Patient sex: M
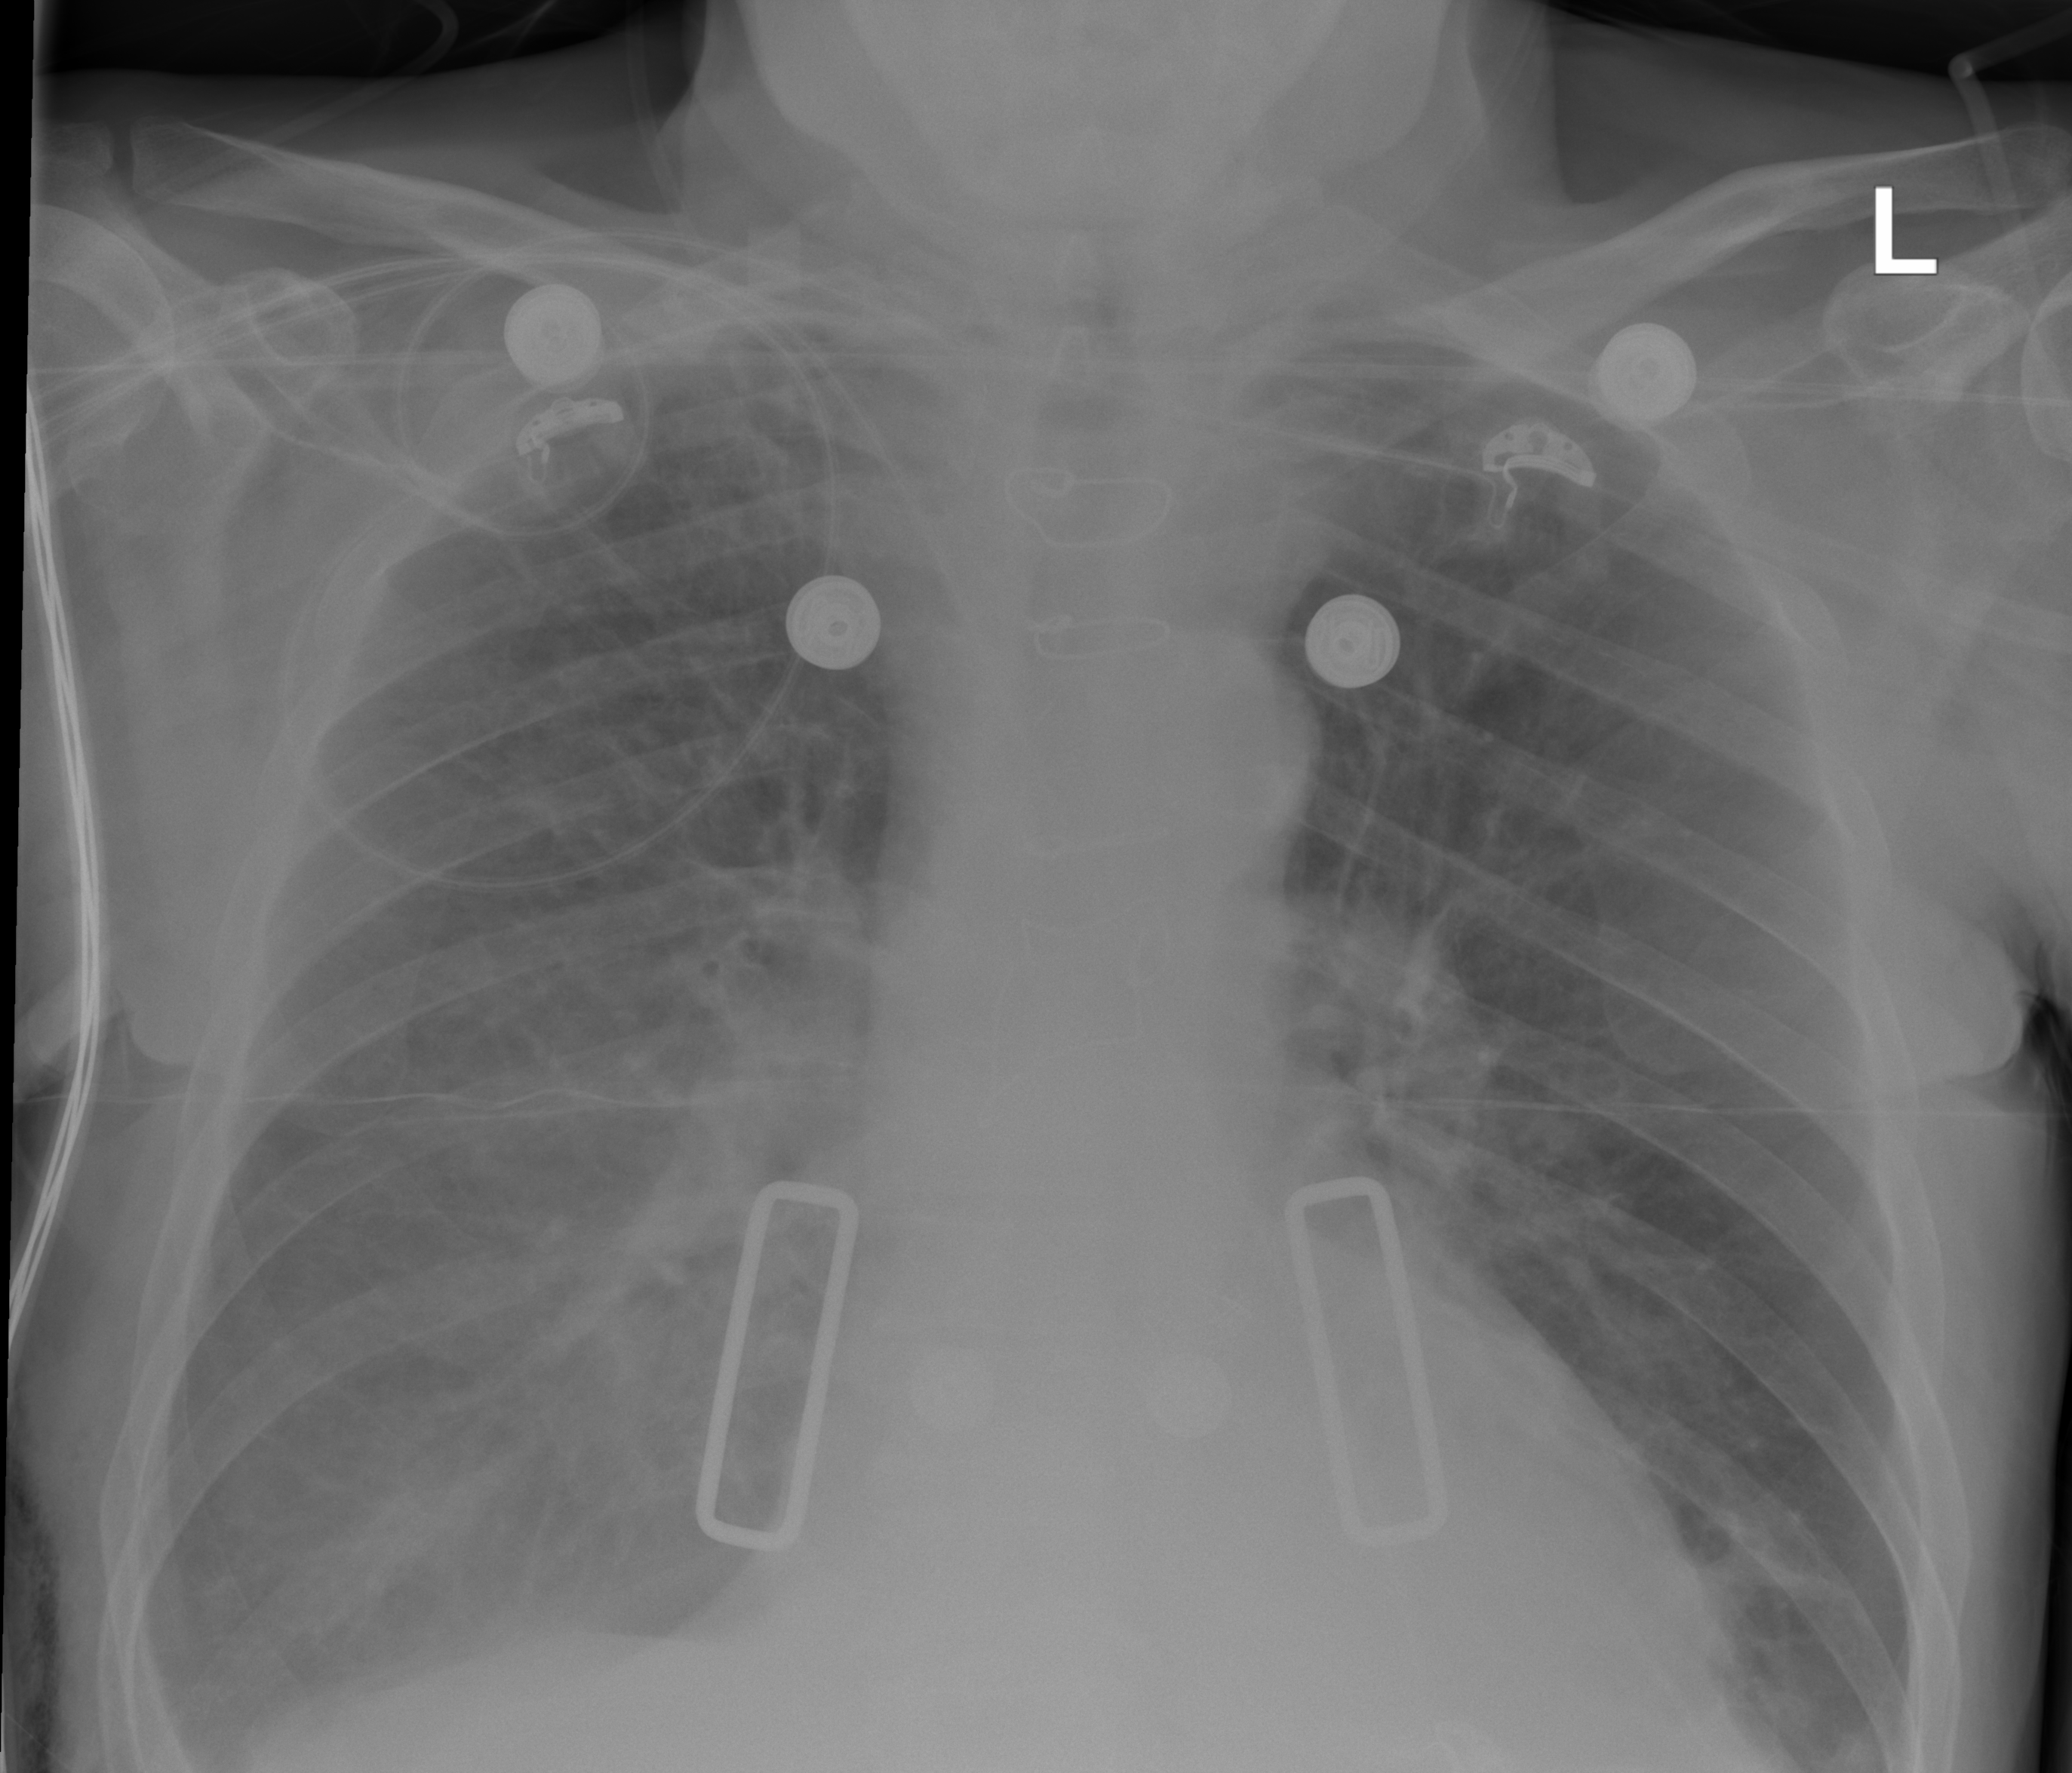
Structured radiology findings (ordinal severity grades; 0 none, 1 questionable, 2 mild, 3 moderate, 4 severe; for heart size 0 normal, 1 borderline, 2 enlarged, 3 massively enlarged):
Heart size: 0
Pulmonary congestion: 1
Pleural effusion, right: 2
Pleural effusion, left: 0
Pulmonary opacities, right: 2
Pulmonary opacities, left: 1
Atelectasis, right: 2
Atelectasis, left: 2